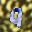
Label: 9